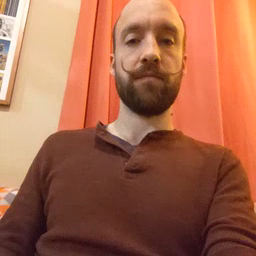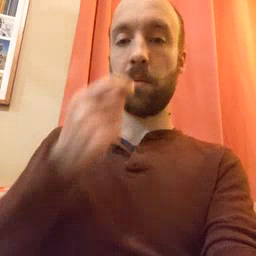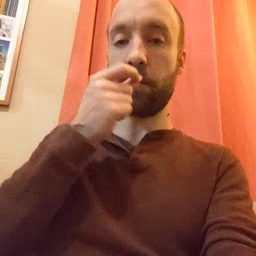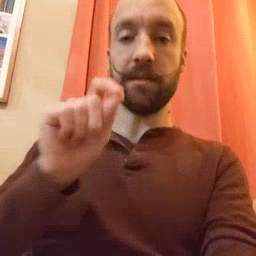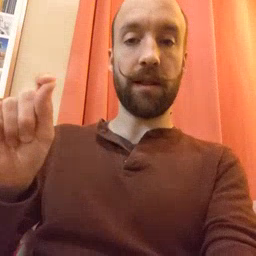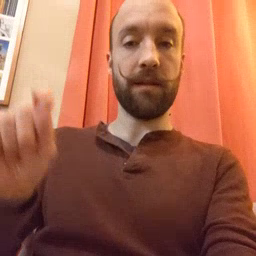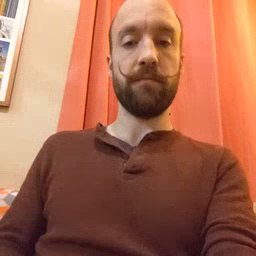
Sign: pencil